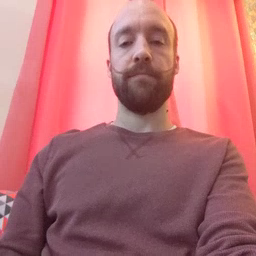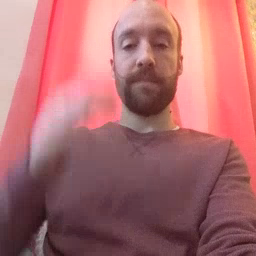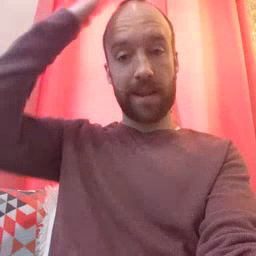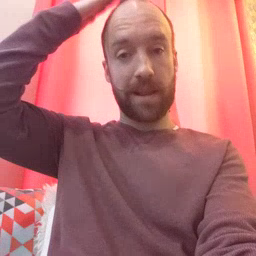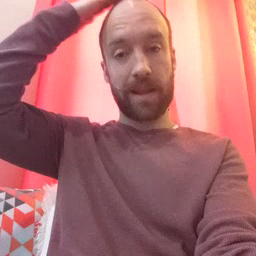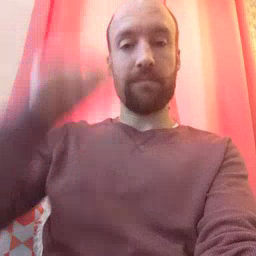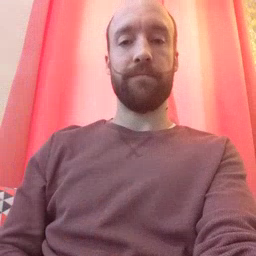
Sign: hat